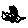
Label: cat